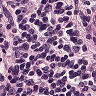
Metastatic tissue present: no